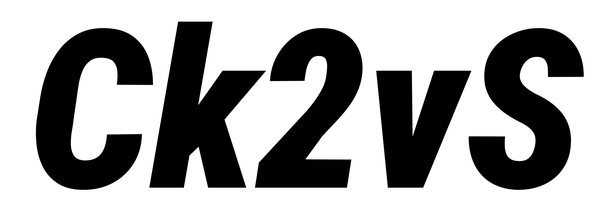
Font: Roboto-Italic_Condensed_Black_Italic